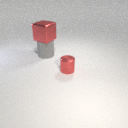
small red metal cylinder in front of large gray rubber cylinder